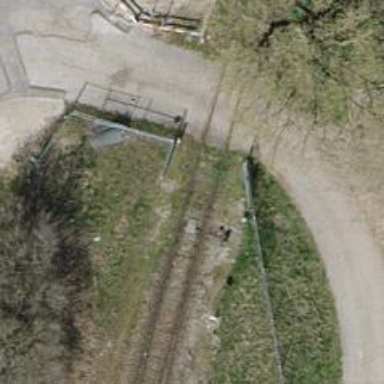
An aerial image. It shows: Railway switch.